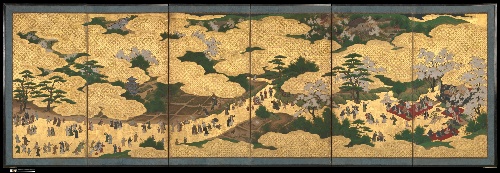
Title: 狩野派   東山遊楽図屏風|Amusements at Higashiyama in Kyoto
Artist: Kano School
Date: ca. 1620s
Object type: Screens
Classification: Paintings
Medium: Pair of six-panel folding screens; ink, color, gold, mica, and gold leaf on paper
Culture: Japan
Period: Edo period (1615–1868)
Dimensions: Image (each screen): 33 1/16 in. × 8 ft. 11 1/2 in. (84 × 273 cm)
Department: Asian Art
Credit line: Purchase, 2013 Benefit Fund and Mary and James G. Wallach Foundation Gift, 2014
Accession year: 2014
Repository: Metropolitan Museum of Art, New York, NY
Tags: Banquets|Men|Women